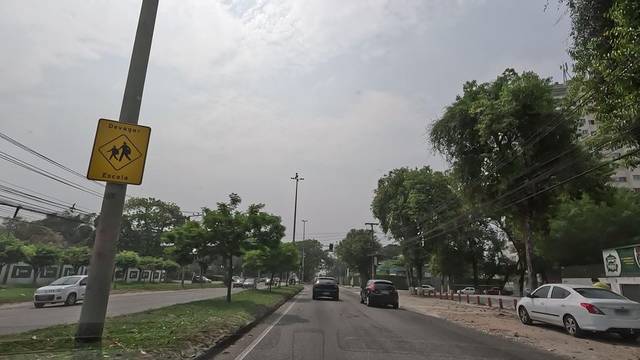
Region: Brazil
Coordinates: -22.962, -43.398